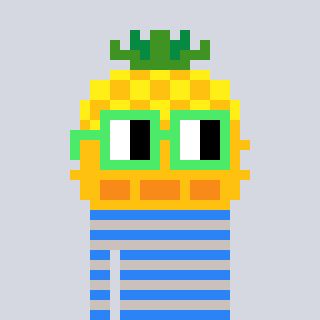
a pixel art character with square light green glasses, a pineapple-shaped head and a foggrey-colored body on a cool background